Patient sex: M
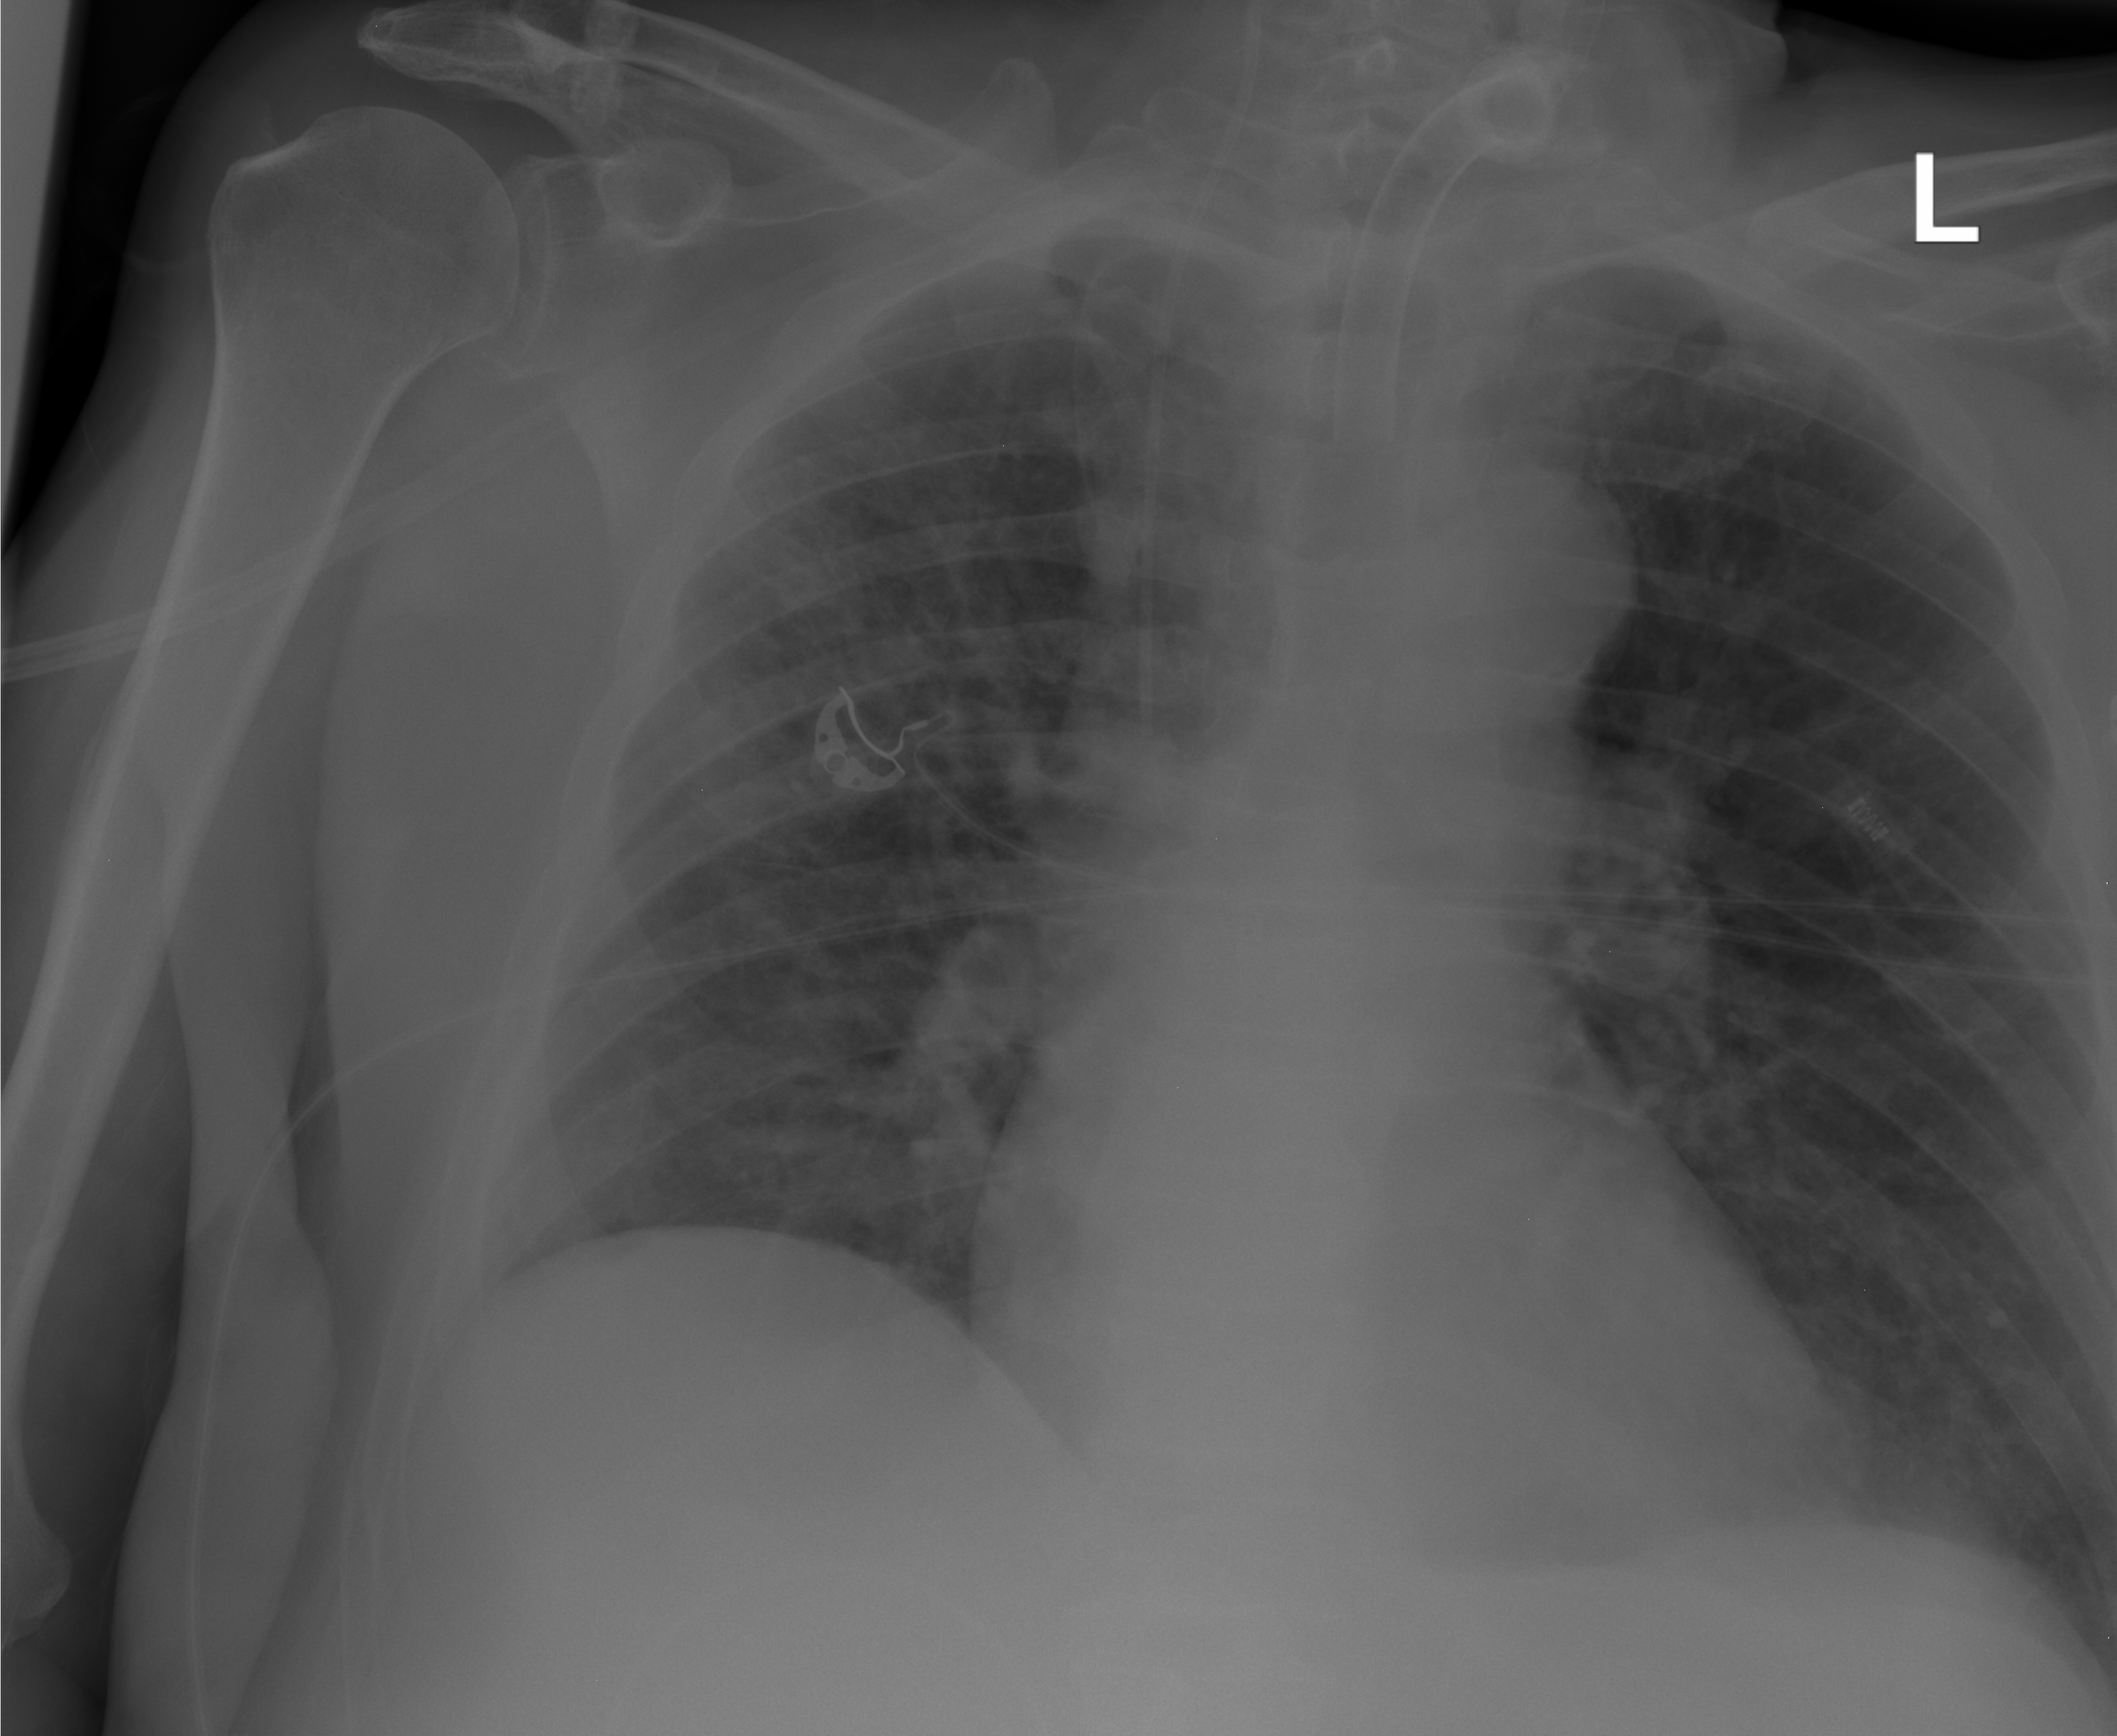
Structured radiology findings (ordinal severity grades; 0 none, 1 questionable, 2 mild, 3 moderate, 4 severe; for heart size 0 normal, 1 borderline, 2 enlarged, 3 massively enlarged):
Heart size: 1
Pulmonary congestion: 2
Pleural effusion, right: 0
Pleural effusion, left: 0
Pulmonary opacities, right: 2
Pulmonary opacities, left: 1
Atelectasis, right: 0
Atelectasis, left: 0